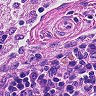
Metastatic tissue present: no